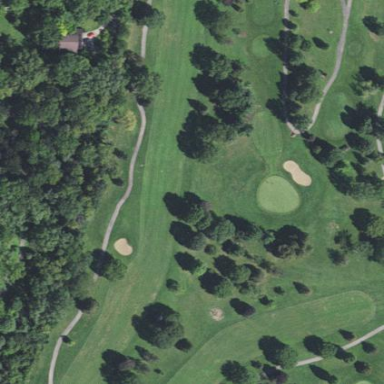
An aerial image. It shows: Rough area in golf course.